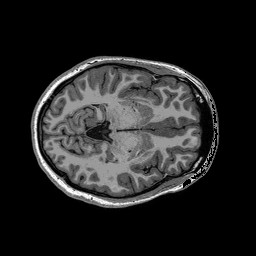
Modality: T1w
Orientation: coronal
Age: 21
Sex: female